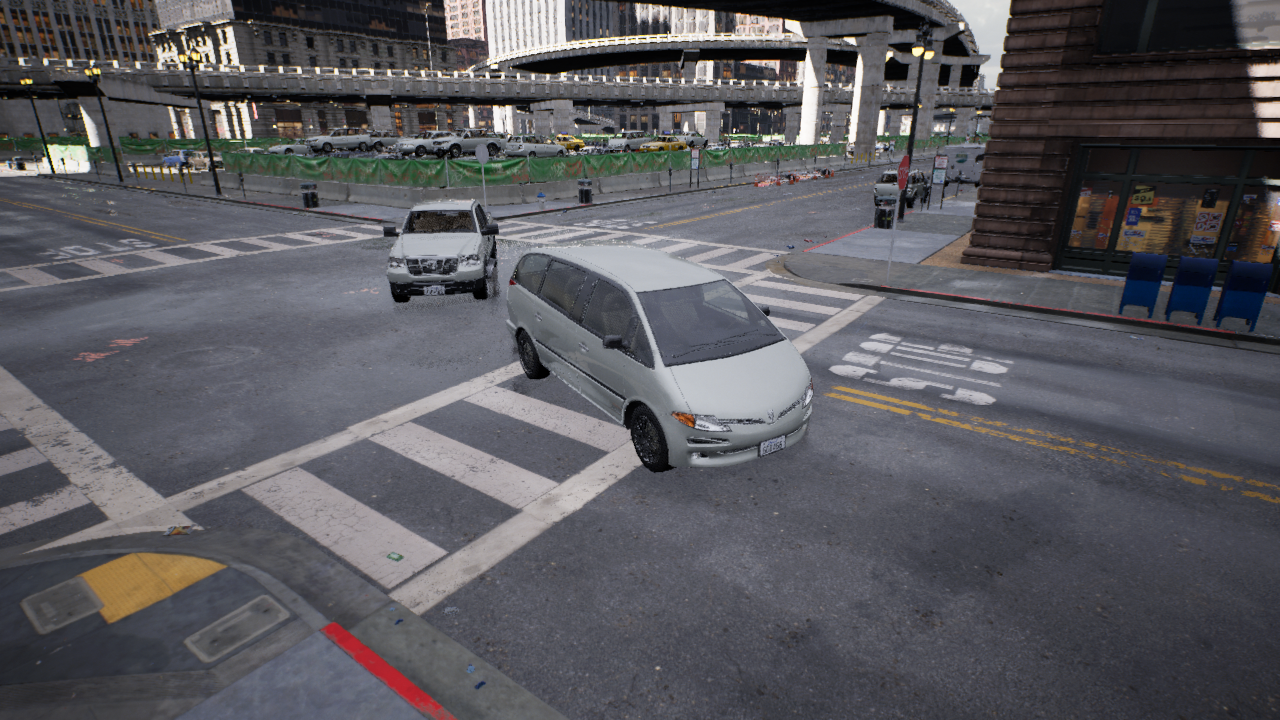
Venue: intersection
Lighting: clear day
Vehicle rig: minivan